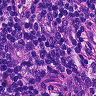
Metastatic tissue present: no